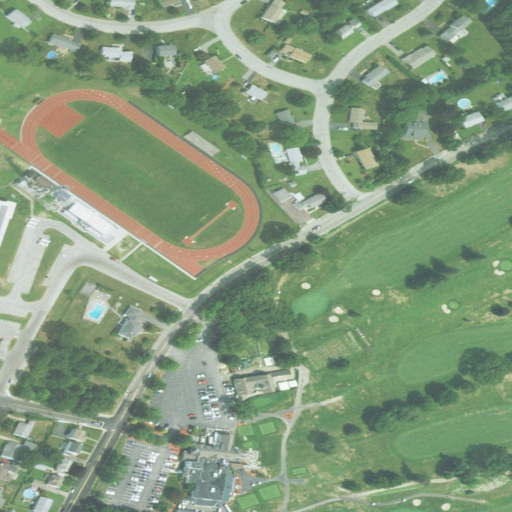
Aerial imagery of mountain in Rhode Island named Natick Hill containing medium intensity development, open development, low intensity development, and high intensity development